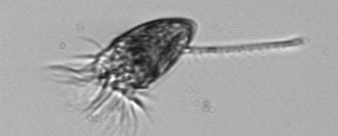
Label: Tontonia_appendiculariformis